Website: macys
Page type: cart
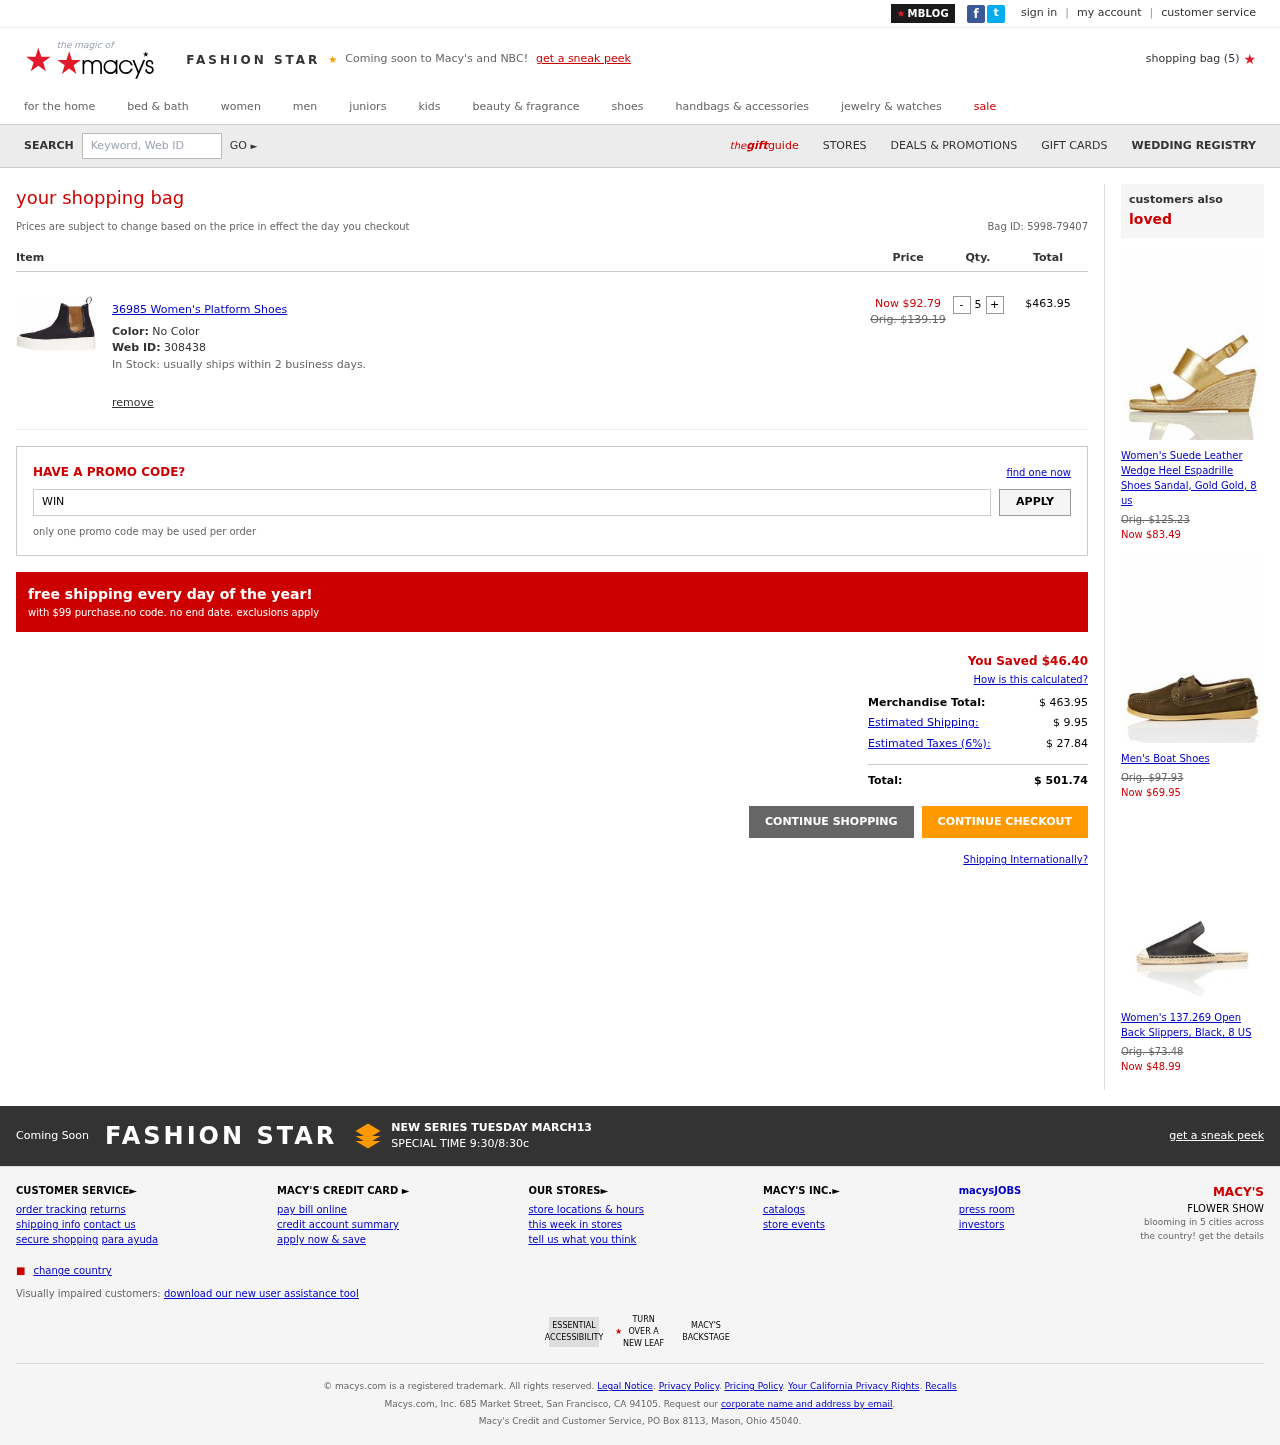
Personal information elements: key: PII_PROMO_CODE
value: WINTER69
Product elements: key: PRODUCT1_NAME
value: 36985 Women's Platform Shoes
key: PRODUCT1_PRICE
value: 92.79
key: PRODUCT1_QUANTITY
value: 5
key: PRODUCT2_NAME
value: Women's Suede Leather Wedge Heel Espadrille Shoes Sandal, Gold Gold, 8 us
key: PRODUCT2_PRICE
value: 83.49
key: PRODUCT3_NAME
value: Men's Boat Shoes
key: PRODUCT3_PRICE
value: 69.95
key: PRODUCT4_NAME
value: Women's 137.269 Open Back Slippers, Black, 8 US
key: PRODUCT4_PRICE
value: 48.99
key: PRODUCT1_SKU
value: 308438
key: PRODUCT1_ORIGINAL_PRICE
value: Orig. $139.19
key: PRODUCT1_TOTAL
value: $463.95
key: PRODUCT2_ORIGINAL_PRICE
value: Orig. $125.23
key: PRODUCT3_ORIGINAL_PRICE
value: Orig. $97.93
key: PRODUCT4_ORIGINAL_PRICE
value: Orig. $73.48
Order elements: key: ORDER_NUM_ITEMS
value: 5
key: ORDER_ID
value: Bag ID: 5998-79407
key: ORDER_SAVINGS
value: $46.40
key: ORDER_SUBTOTAL
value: $ 463.95
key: ORDER_SHIPPING_COST
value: $ 9.95
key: ORDER_TAX
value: $ 27.84
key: ORDER_TOTAL
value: $ 501.74